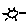
Label: sun